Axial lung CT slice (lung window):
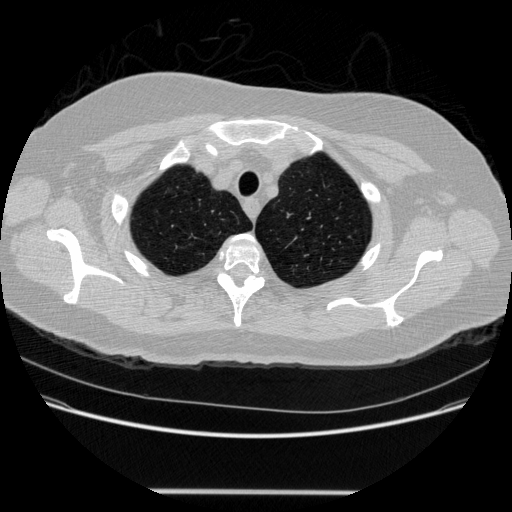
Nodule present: no